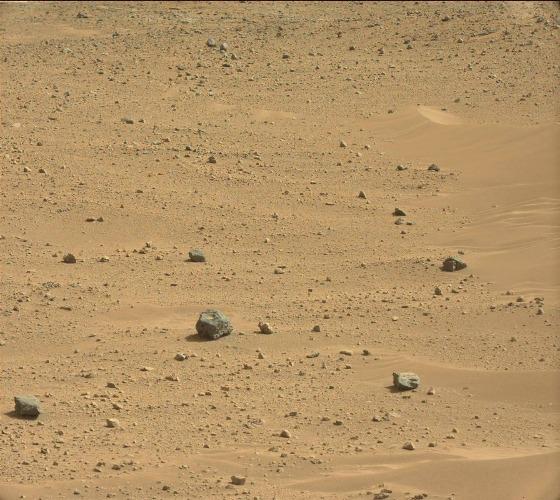
Terrain classes present: Gravel / Sand / Soil, Rock, Shadow